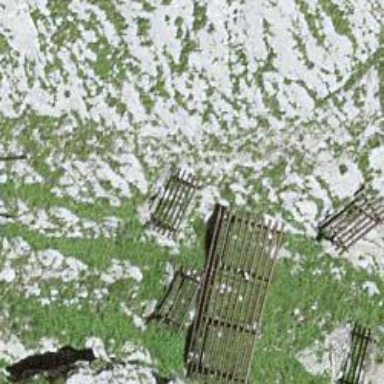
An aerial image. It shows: Snow fence that is man-made.